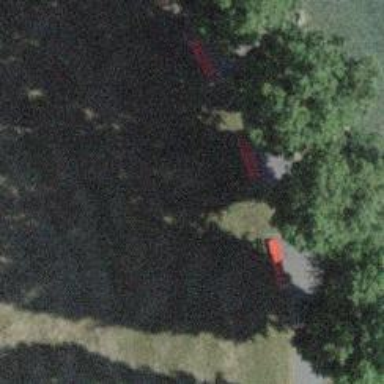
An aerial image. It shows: Red bench.